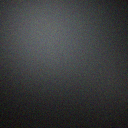
Screen state: off